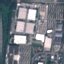
Land use / land cover: Industrial